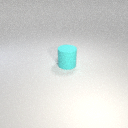
large cyan rubber cylinder